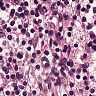
Metastatic tissue present: no